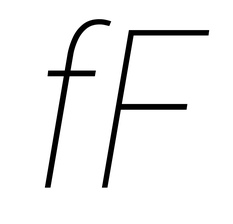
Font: Roboto-Italic_Condensed_Thin_Italic